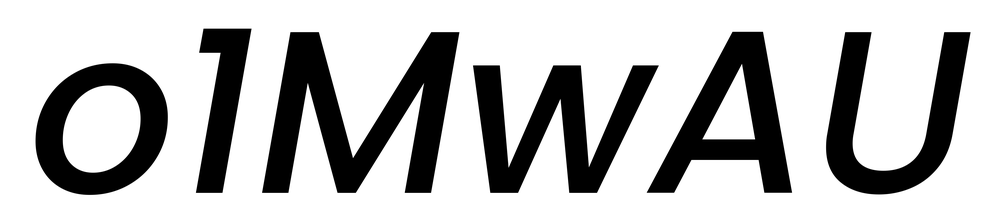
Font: Poppins-MediumItalic